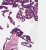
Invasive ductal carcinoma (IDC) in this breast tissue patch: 0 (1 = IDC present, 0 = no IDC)